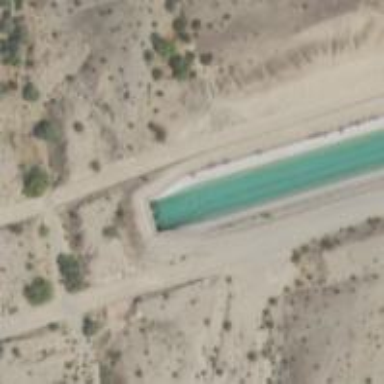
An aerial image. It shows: Water canal.